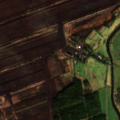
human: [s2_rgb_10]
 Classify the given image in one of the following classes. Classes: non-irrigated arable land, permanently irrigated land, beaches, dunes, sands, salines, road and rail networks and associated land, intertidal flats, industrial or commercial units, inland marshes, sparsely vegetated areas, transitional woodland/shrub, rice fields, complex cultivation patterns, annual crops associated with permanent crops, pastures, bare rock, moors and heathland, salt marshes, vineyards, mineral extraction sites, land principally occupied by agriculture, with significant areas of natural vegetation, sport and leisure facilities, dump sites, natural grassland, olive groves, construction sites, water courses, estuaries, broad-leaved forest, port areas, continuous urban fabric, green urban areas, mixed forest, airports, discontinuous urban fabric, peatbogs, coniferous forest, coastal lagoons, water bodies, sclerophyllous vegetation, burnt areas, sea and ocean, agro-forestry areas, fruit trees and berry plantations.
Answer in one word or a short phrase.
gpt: pastures, transitional woodland/shrub, peatbogs